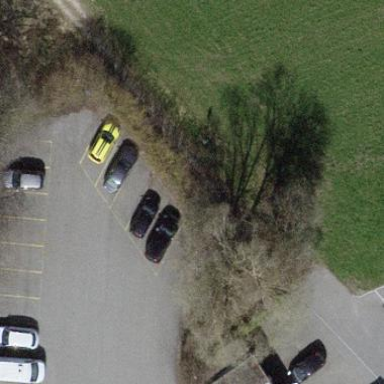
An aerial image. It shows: Parking area.